Question: I'm trying to use LINQ to bind the data in my GridView.
In my Service.cs file I have a method for fetching the entries for a specific logged in user:
'''
public List<tidsregistrering> ShowTidregistreringer()
{
var CurrentMedarbejder = FindUser(HttpContext.Current.Session["email"].ToString());
var tempList = (from t in kdc.tidsregistrerings
join p in kdc.projekts on t.projektid equals p.id
join k in kdc.kundes on t.kundeid equals k.id
join o in kdc.ovriges on t.ovrigeid equals o.id
where t.medarbejderid == CurrentMedarbejder.id
select t).ToList();
return tempList;
}
'''
Where the kdc is my . I have tried joining the different tables together, but no data is shown in my GridView. If I leave out the joins, I get data... In my other tables I have a column called 'navn' (name). I want that name printet in my GridView instead of the foreign key reference...
My GridView:
'''
<asp:GridView ID="GridView1" runat="server">
<Columns>
<asp:BoundField DataField="tidsforbrug" HeaderText="Tidsforbrug" />
<asp:BoundField DataField="dato" HeaderText="Dato" />
<asp:BoundField DataField="<%# Bind("projekt.id") %>" HeaderText="Projekt" />
<asp:BoundField DataField="<%# Bind("kunde.id") %>" HeaderText="Kunde" />
<asp:BoundField DataField="<%# Bind("ovrige.id") %>" HeaderText="Ovrigt" />
<asp:BoundField DataField="done" HeaderText="Done" />
</Columns>
</asp:GridView
'''
My binding happens at Page_load:
'''
GridView1.DataSource = service.ShowTidregistreringer();
GridView1.DataBind();
'''
How do I do this?
And for good measure this is my list, as of now... And I want those numbers in projektid, kundeid and ovrigeid to be joined with my foreign key tables.
*Edit2:**
For even better measure this is how my database tables are created:
'''
CREATE TABLE chef(
id int identity primary key,
email varchar(100) unique not null,
password char(100) not null,
navn varchar(100) not null
);
CREATE TABLE medarbejder(
id int identity primary key,
email varchar(100) unique not null,
password char(100) not null,
navn varchar(100) not null,
chefid int foreign key references chef(id)
);
CREATE TABLE projekt(
id int identity primary key,
navn varchar(50) not null,
beskrivelse varchar(255) not null
);
CREATE TABLE kunde(
id int identity primary key,
navn varchar(50) not null,
beskrivelse varchar(255) not null
);
CREATE TABLE ovrige(
id int identity primary key,
navn varchar(50) not null,
);
CREATE TABLE tidsregistrering(
id int identity primary key,
tidsforbrug float,
dato datetime,
projektid int foreign key references projekt(id),
kundeid int foreign key references kunde(id),
ovrigeid int foreign key references ovrige(id),
medarbejderid int foreign key references medarbejder(id) not null,
done bit
);
'''
I have remade my LINQ-query to this:
'''
List<tidsregistrering> tempList = (from t in kdc.tidsregistrerings
join p in kdc.projekts on t.projektid equals p.id into p_t
join k in kdc.kundes on t.kundeid equals k.id into k_t
join o in kdc.ovriges on t.ovrigeid equals o.id into o_t
from k in k_t.DefaultIfEmpty()
from p in p_t.DefaultIfEmpty()
from o in o_t.DefaultIfEmpty()
where t.medarbejderid == CurrentMedarbejder.id
select t).ToList();
'''

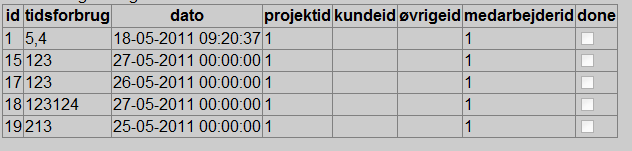
Answer: Run this query in SQL Server Management studio
'''
select t.* from tidsregistrerings t
inner join projekts p on t.projektid = p.id
inner join kundes k on t.kundeid = k.id
inner join ovriges o on t.ovrigeid = o.id
where t.medarbejderid = [whatever CurrentMedarbejder id is]
'''
Then comment out the joins one at a time, until you get your results returned. This will show you which table is preventing your data from being returned.